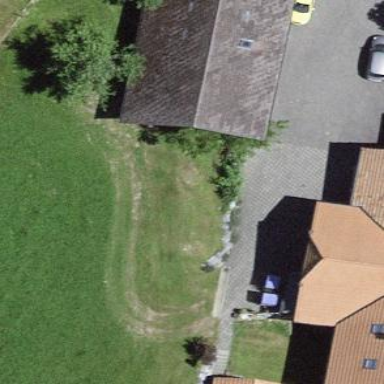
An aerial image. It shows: Shed.